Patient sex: F
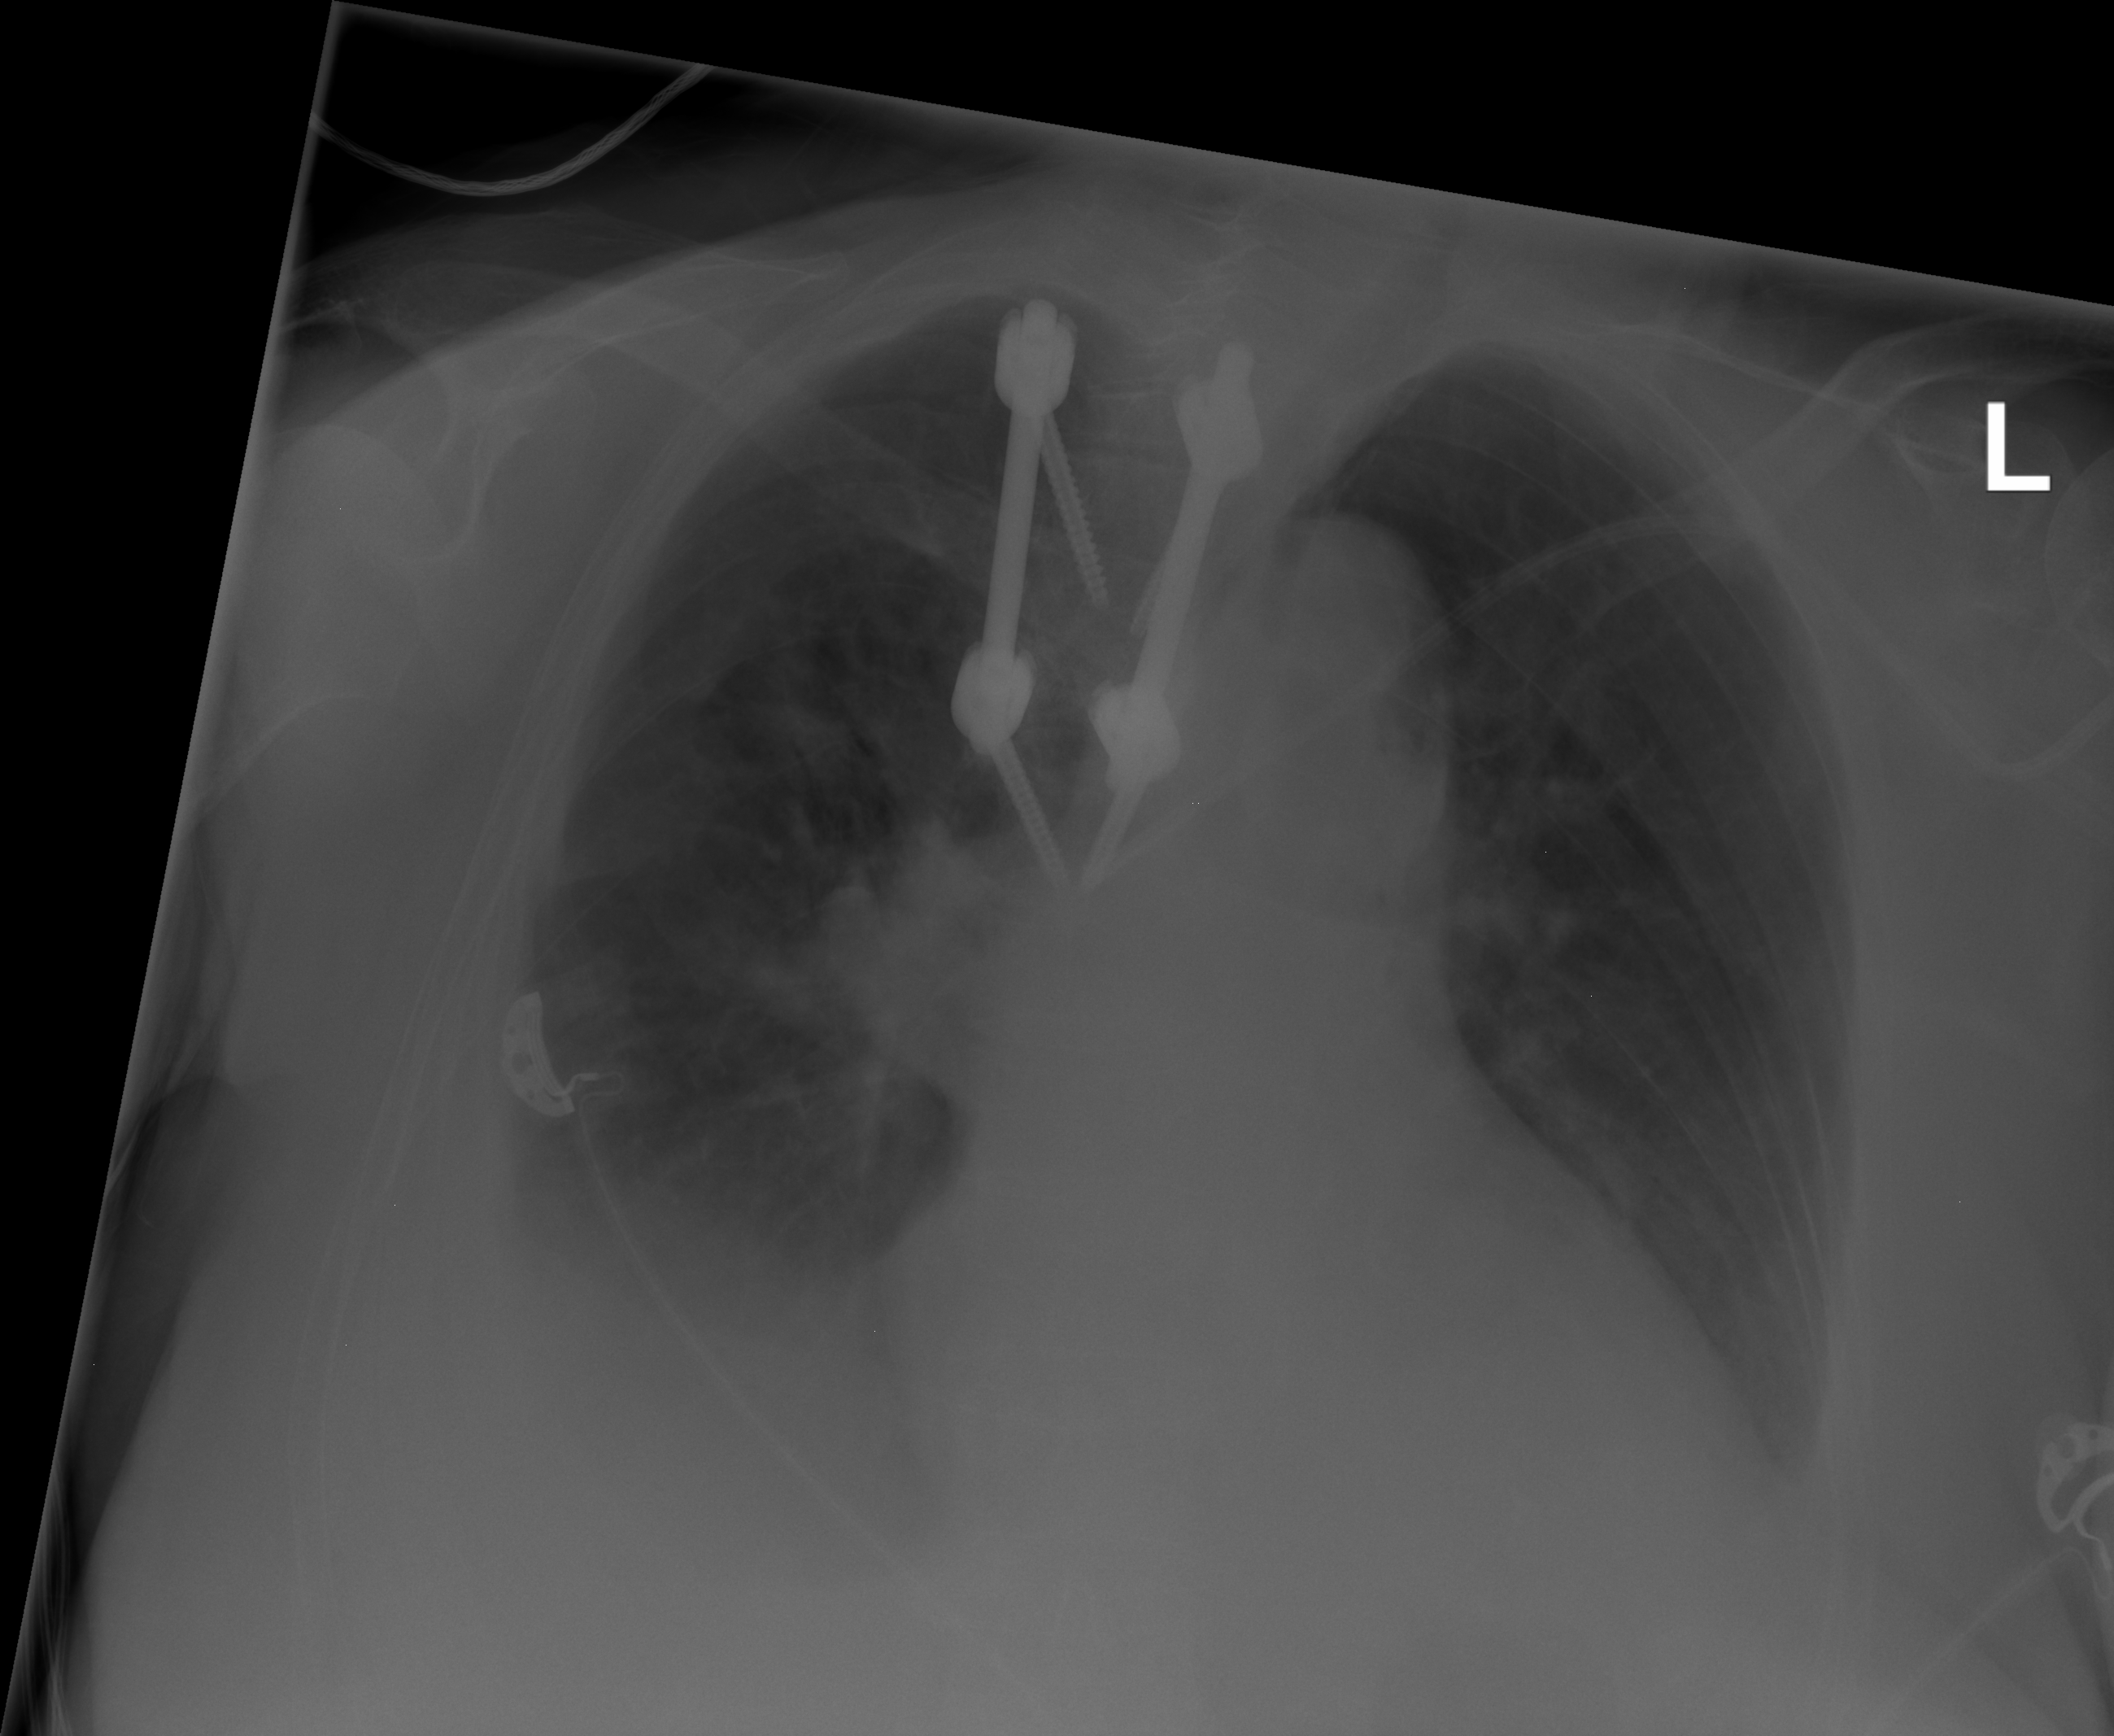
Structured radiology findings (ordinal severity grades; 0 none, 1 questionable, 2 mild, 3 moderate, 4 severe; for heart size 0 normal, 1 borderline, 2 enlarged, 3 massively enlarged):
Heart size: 1
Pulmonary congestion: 2
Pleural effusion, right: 2
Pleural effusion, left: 1
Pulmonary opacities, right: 2
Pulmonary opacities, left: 3
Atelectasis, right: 2
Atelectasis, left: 2